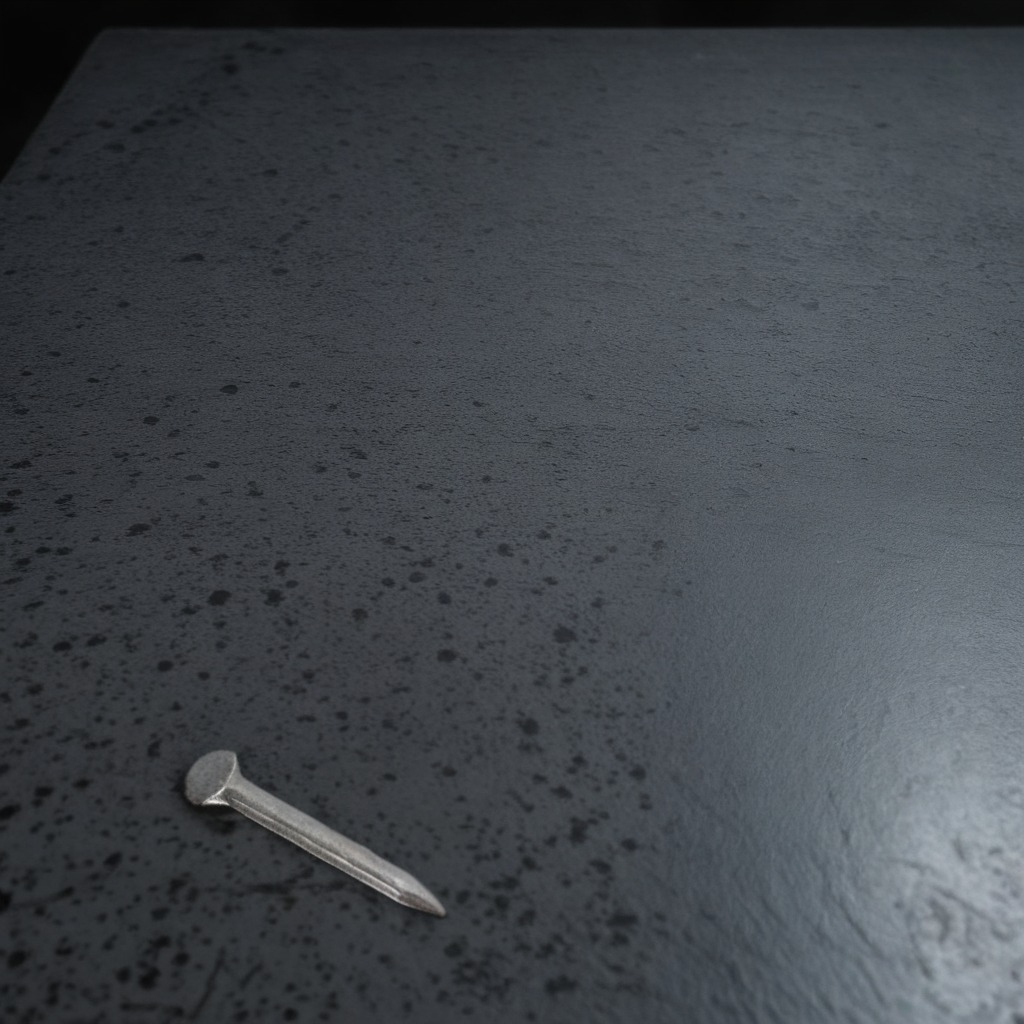
A clean granite table inside a workshop at night with soft shadows and worn but a nail lying on it.